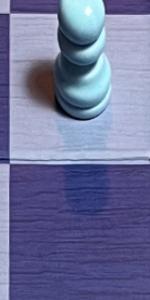
Label: Empty